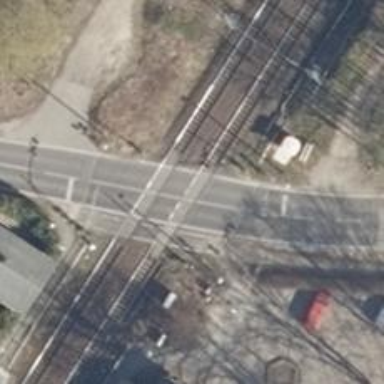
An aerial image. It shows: Level crossing with lights. The barriers at the crossing are of double half type.